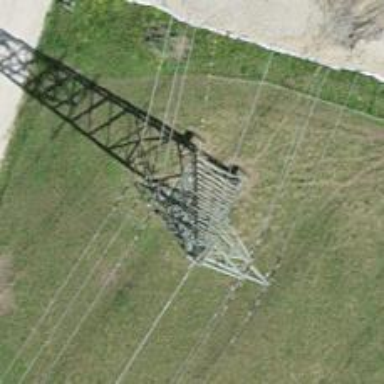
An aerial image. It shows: Minor power line with three cables.